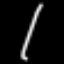
Label: palm tree